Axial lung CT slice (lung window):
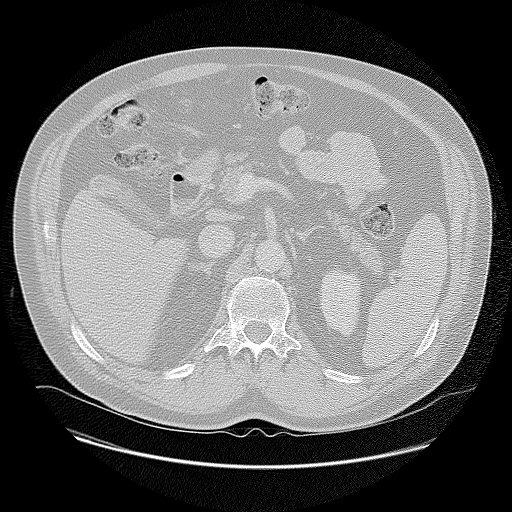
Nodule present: no